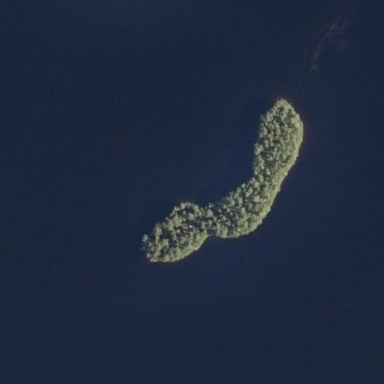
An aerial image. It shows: Islet covered with woodland.